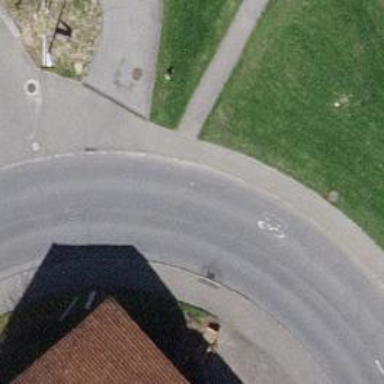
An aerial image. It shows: Sidewalk.